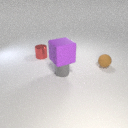
small gray metal cylinder to the right of small red metal cylinder